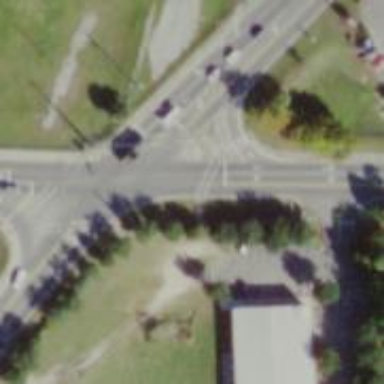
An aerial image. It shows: Asphalt road with secondary link designation.